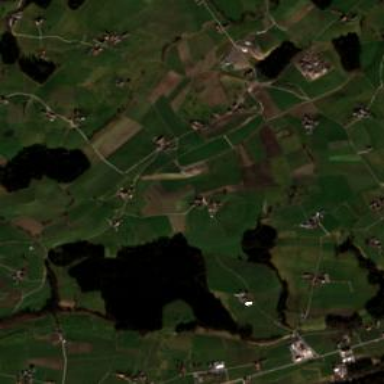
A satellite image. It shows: Picturesque farmland scene.